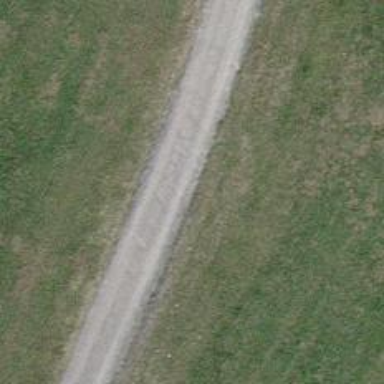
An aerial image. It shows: Agricultural vehicle track with grade3 surface.